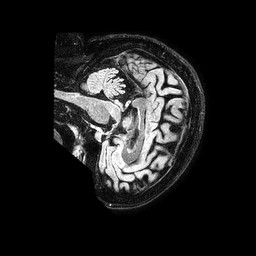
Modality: FLAIR
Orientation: sagittal
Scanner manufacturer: philips
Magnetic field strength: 1.5 T
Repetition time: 4.8 s
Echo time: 0.3 s